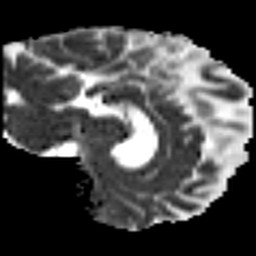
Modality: MD
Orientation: sagittal
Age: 33
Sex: male
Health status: ill
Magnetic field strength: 3 T
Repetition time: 9 s
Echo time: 0.093 s